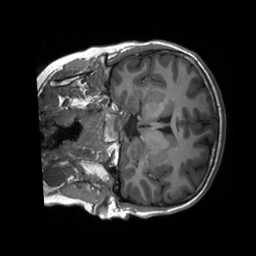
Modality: T1w
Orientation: coronal
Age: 14
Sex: male
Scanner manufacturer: siemens
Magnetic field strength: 3 T
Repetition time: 2.3 s
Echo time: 0.00232 s